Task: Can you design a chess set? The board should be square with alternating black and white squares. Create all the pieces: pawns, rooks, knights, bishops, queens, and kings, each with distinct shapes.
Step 4584:
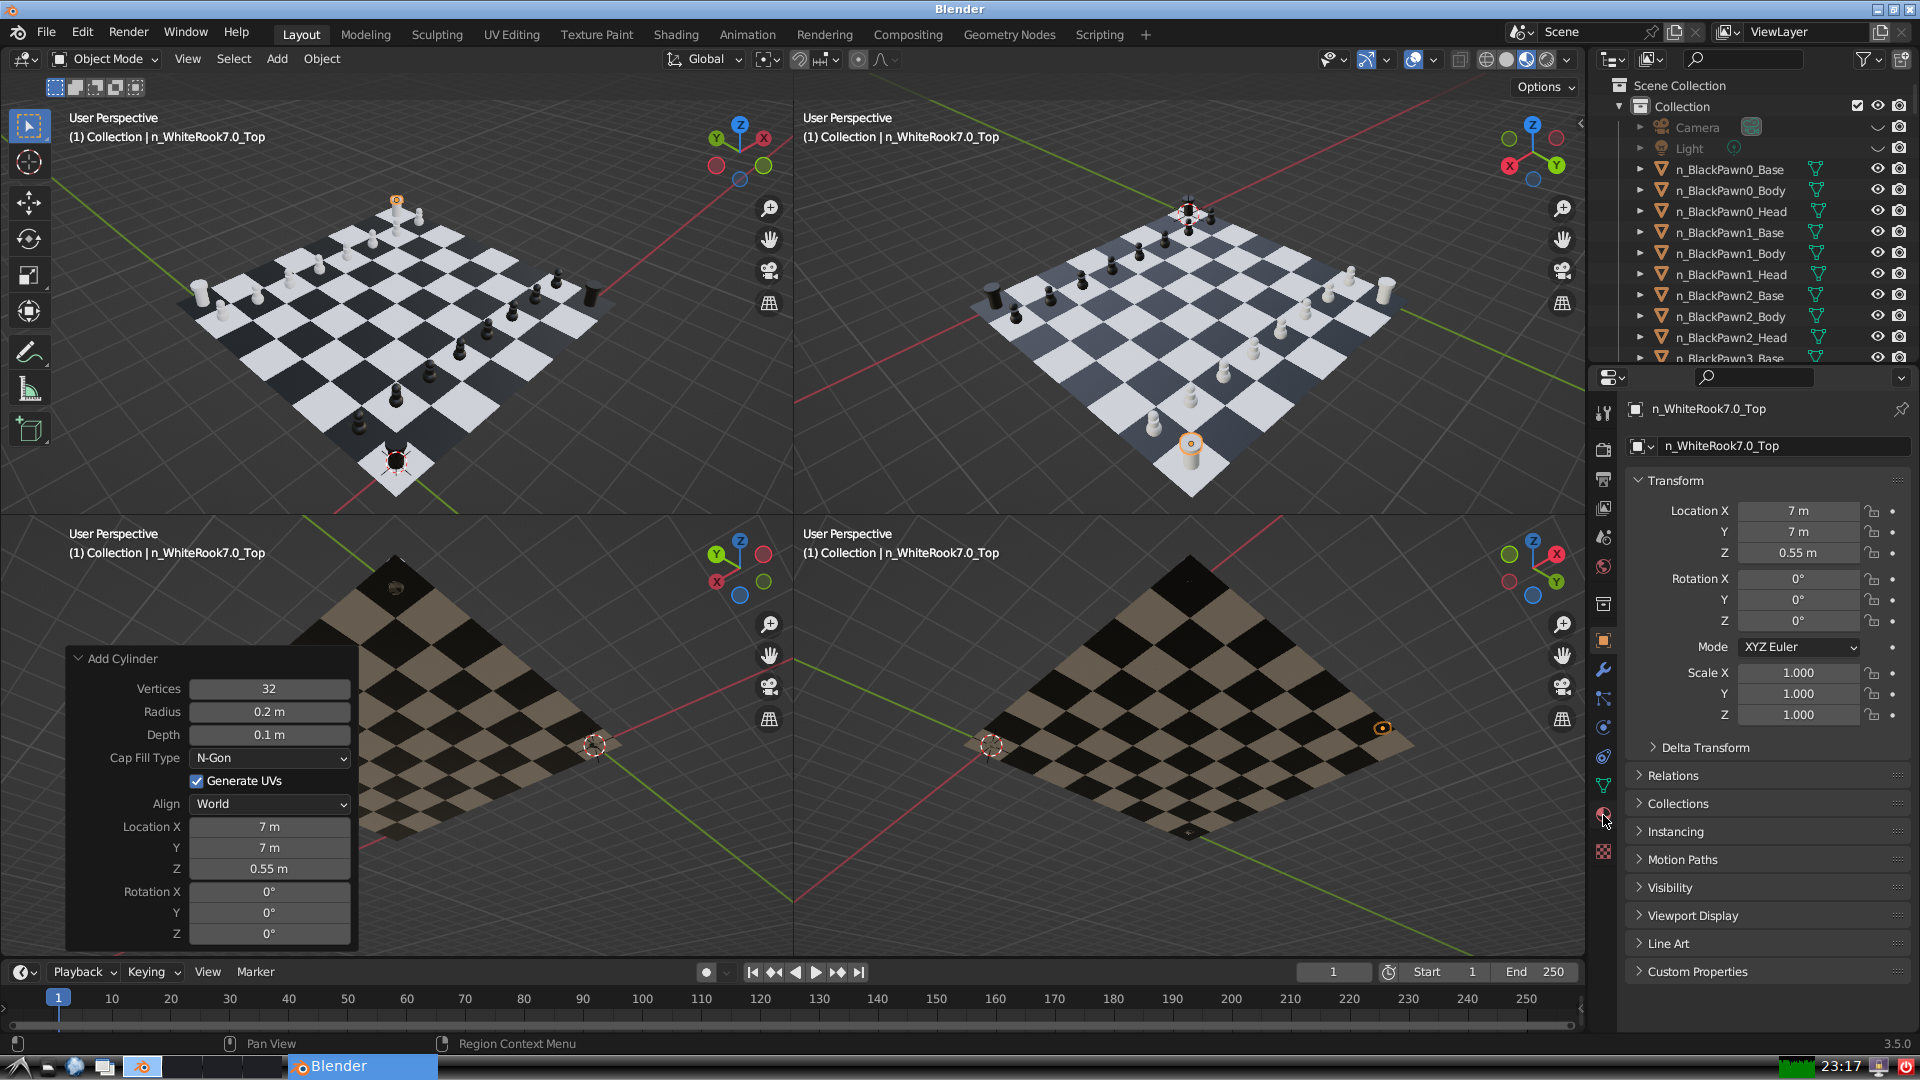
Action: click: no